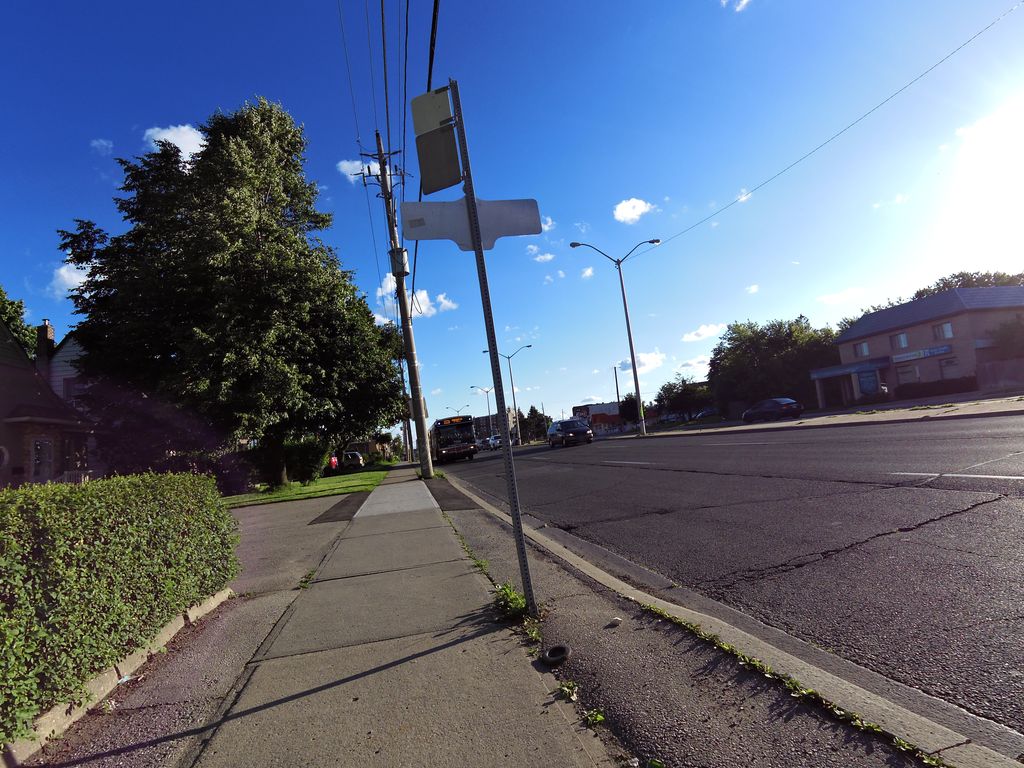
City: toronto